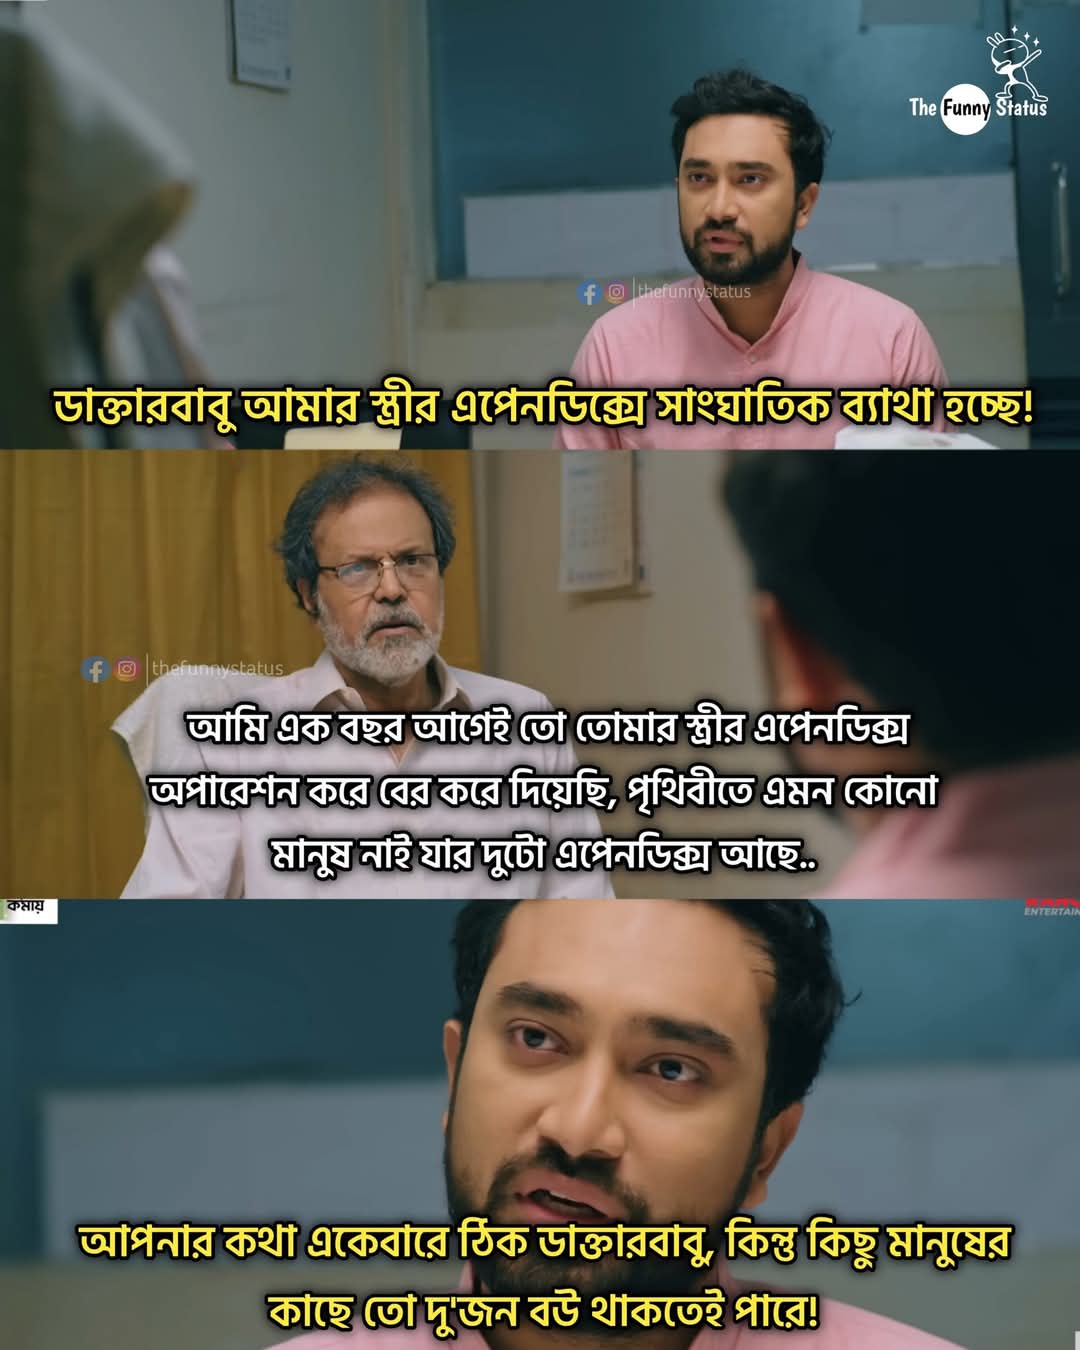
Text: ডাক্তারবাবু আমার স্ত্রীর এপেনডিক্সে সাংঘাতিক ব্যাথা হচ্ছে!
আমি এক বছর আগেই তো তোমার স্ত্রীর এপেনডিক্স অপারেশন করে বের করে দিয়েছি, পৃথিবীতে এমন কোনো মানুষ নাই যার দুটো এপেনডিক্স আছে..
কমায়
আপনার কথা একেবারে ঠিক ডাক্তারবাবু, কিন্তু কিছু মানুষের কাছে তো দু'জন বউ থাকতেই পারে!
Label: Non Hate